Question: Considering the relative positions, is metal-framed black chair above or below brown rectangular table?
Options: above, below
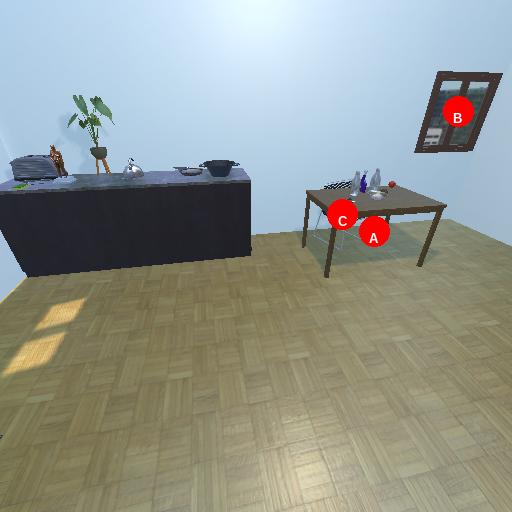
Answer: above